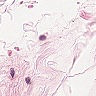
Metastatic tissue present: no